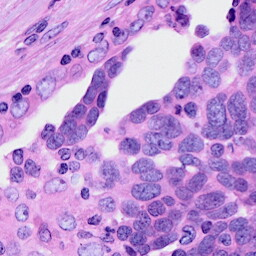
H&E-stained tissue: Ovarian